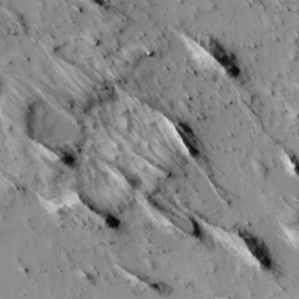
Label: non_frost